Question: I want to implement constant value android ProgressBar without use thread and handlers. Whenever I search related examples it uses thread and handlers, and without use of thread, handlers OR AsyncTask it doesn't work.
My requirements is to show ProgressBar with fix value range, something like below image:
Please help me with sample code snippet. Thanks in advance :)
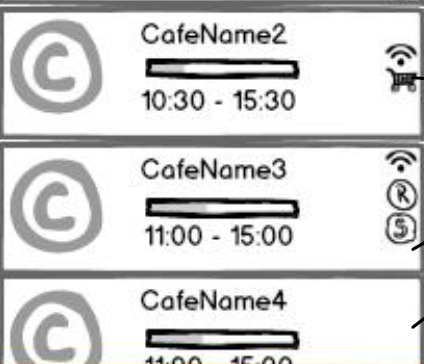
Answer: Update the progress bar directly using the ProgressBar API setProgress()
<URL>